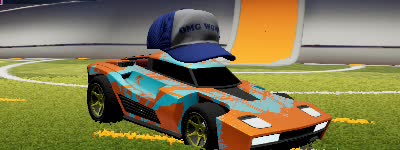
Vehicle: breakout